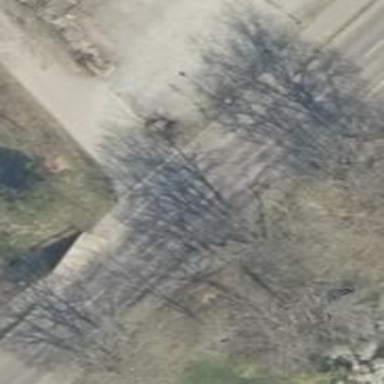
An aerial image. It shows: Asphalt service road.